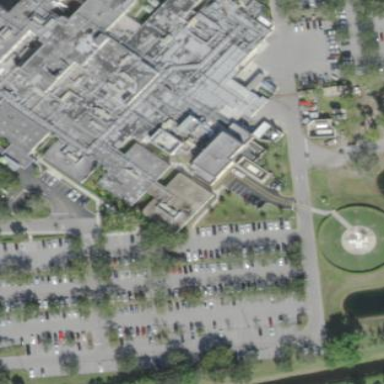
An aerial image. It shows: Healthcare facility identified as hospital.